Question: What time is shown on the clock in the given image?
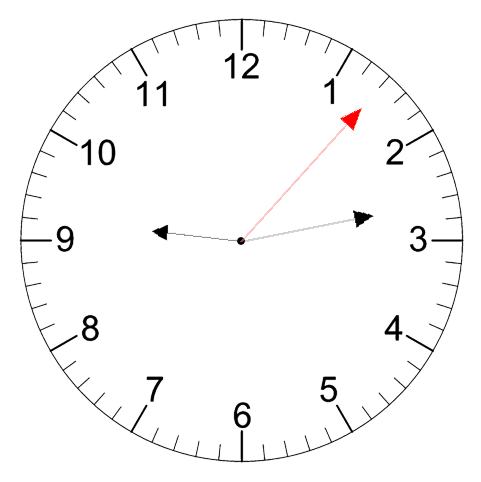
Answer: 09:13:07